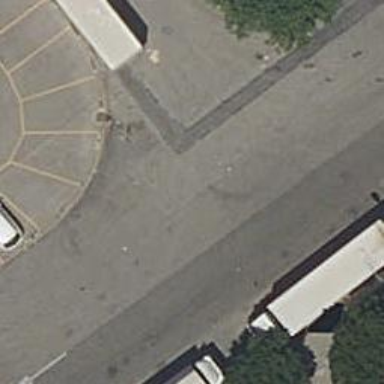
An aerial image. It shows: Parking aisle designated as service road.